六年级 · 算术
家乐福连锁店 2010 年 11 月份的营业额是 42 万元，比 10 月份增加了 5 万元. 11 月份营业额比 10 月份增加了百分之几?

六、解答题 $(5+5+5+5+5+6+6+6=43$ 分)
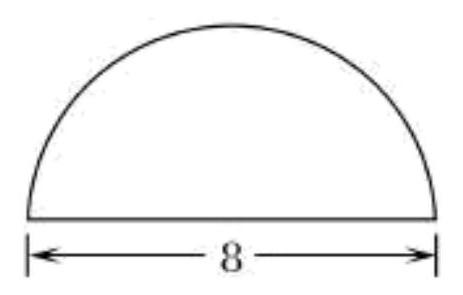
答案: $13.5 \%$